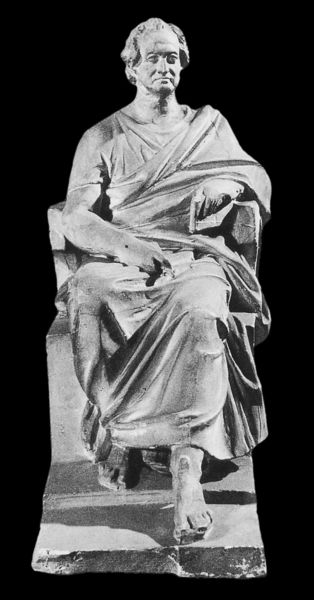
Titel: Vierter Entwurf zum Goethe-Denkmal
Künstler: Christian Daniel Rauch
Institution: Berlin, Nationalgalerie
Schlagwörter: fuß, mann, sitzen, haar, kleid, marmor, stirn, falten, gesicht, kleidung, stein, herr, figur, gewand, redner, sessel, sitzend, skulptur, statue, bein, sitz, füsse, thron, ernst, stufen, bildhauerei, alter, philosoph, denkmal, tron, politiker, rom, antik, toga, gips, goethe, römisch, senator, geischt, goehte